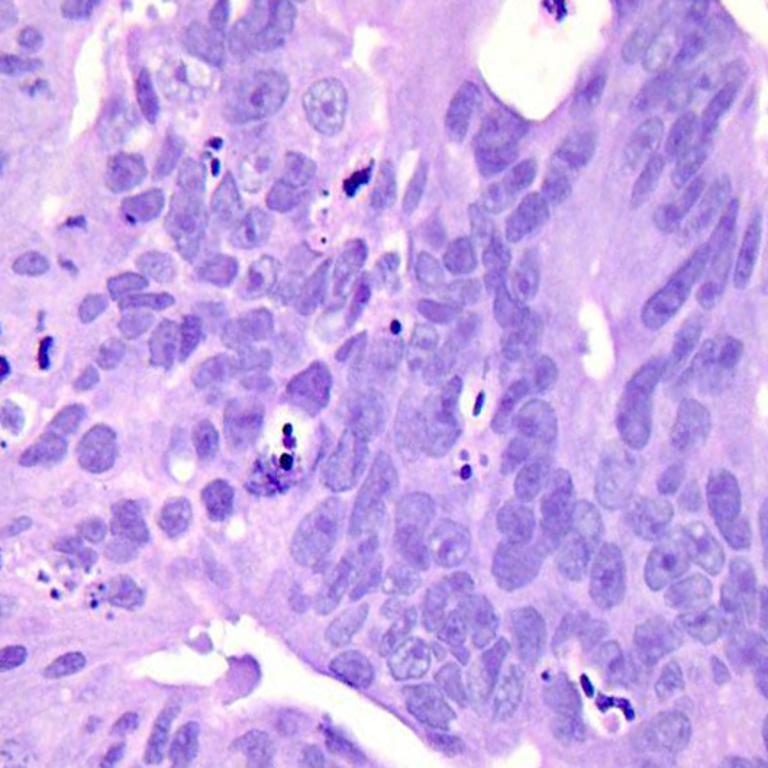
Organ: colon
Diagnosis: adenocarcinomas